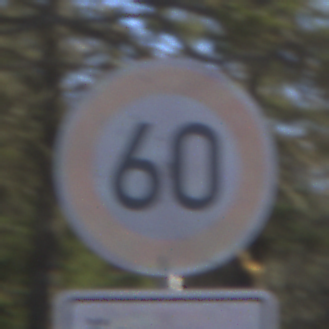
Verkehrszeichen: Geschwindigkeit60
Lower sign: HinweiseAufGefahrenDurchVerbaleAngabe1
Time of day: MorningAfternoon
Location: Outdoor (Nature)
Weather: Clear
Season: Winter
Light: Natural